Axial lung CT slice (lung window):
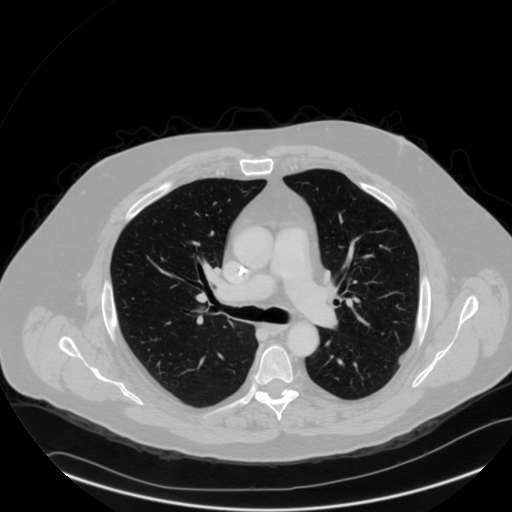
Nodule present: no